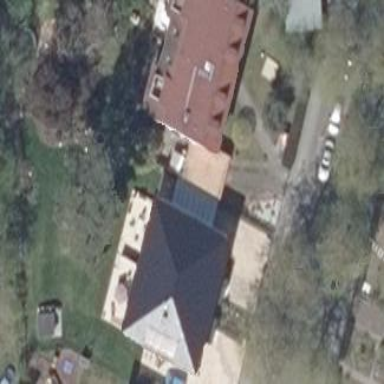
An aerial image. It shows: Detached building.